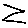
Label: zigzag